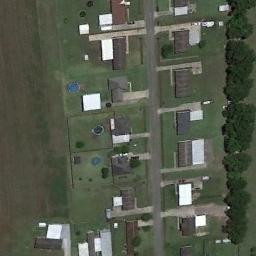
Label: medium_residential